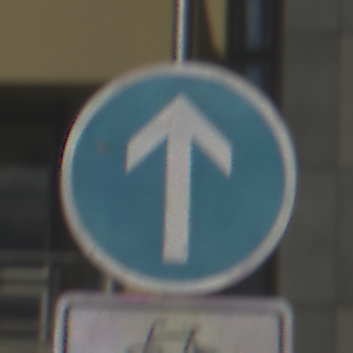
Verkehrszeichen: VorgeschriebeneFahrtrichtungGeradeaus
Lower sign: EinspurigeFahrzeugeFrei5
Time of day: MorningAfternoon
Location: Outdoor (Urban)
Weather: PartlyCloudy
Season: NotSpecified
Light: Natural